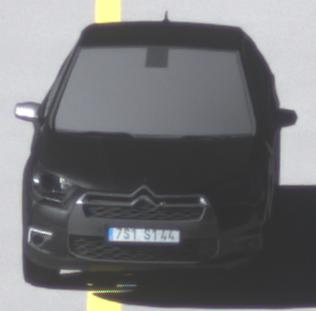
Make: Citroen
Model: DS 4 VTi 120
Detailed model: DS 4
Model produced from: 2011/05
Model produced until: 2015/01
Doors: 5
Color: black
Road condition: dry road
Daytime: morning or afternoon
Contrast: high contrast